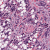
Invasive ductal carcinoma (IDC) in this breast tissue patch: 0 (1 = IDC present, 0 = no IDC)